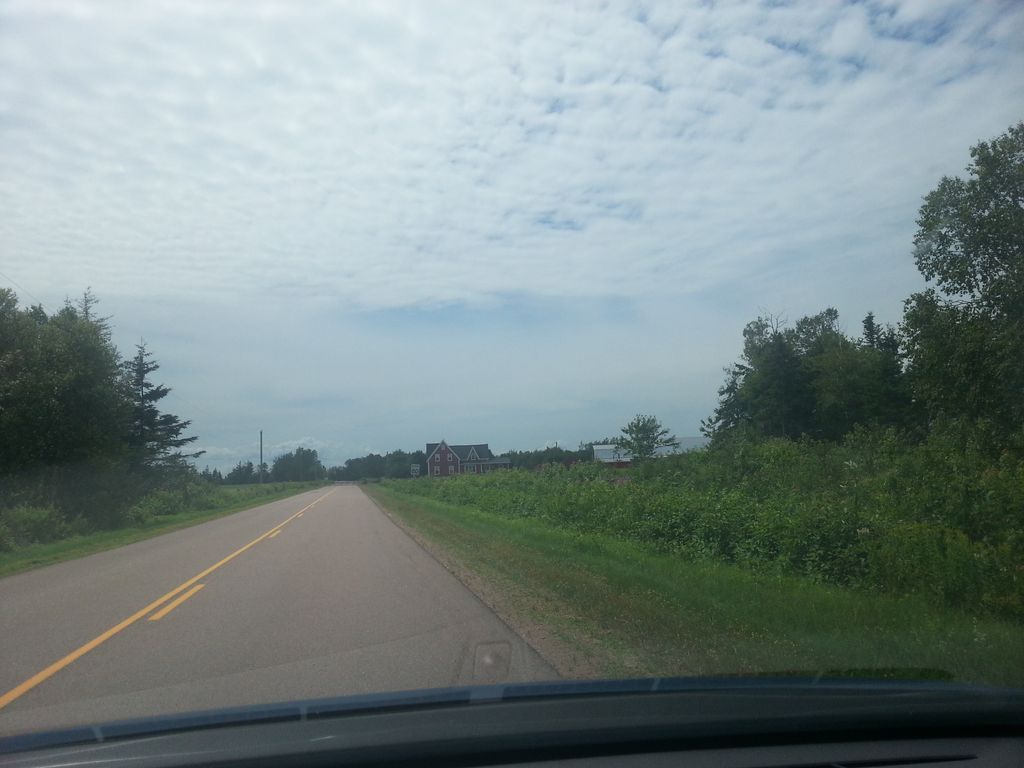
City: charlottetown